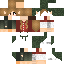
A female human skin with medium skin, wearing brown long hair dressed in a blue hoodie and black shorts, featuring a closed mouth.